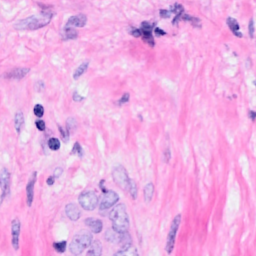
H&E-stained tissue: Breast